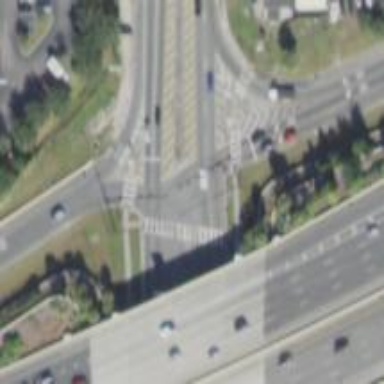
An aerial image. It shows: Asphalt motorway link with left sidewalk. The junction has diamond shape.